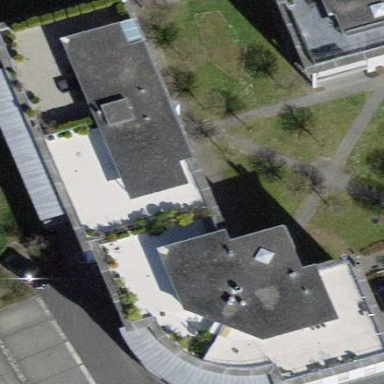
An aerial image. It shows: Residential building with flat roof.